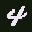
Label: 4